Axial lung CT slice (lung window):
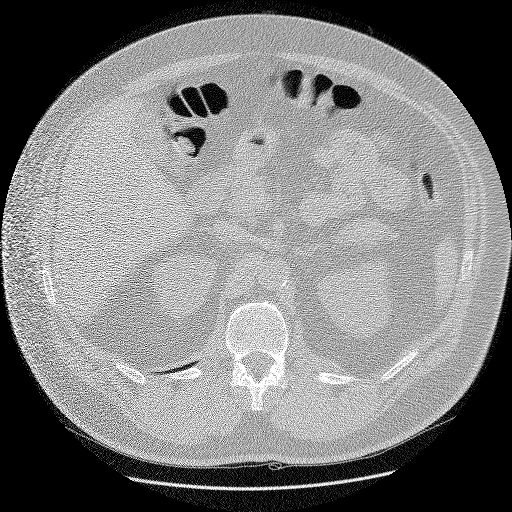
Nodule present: no